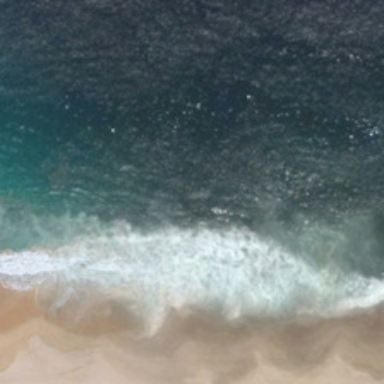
White waves in green ocean is next to yellow beach .